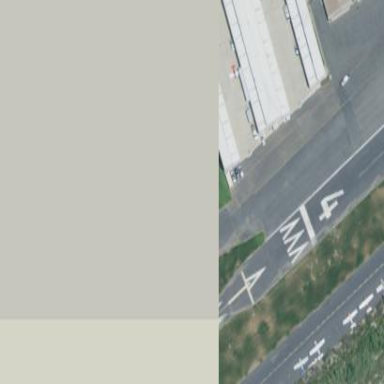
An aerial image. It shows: Apron at the airport.